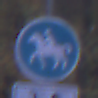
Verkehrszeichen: Reitweg
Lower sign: RichtungsangabeDurchPfeile8
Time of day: Night
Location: Outdoor (Suburban)
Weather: PartlyCloudy
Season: NotSpecified
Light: Artificial